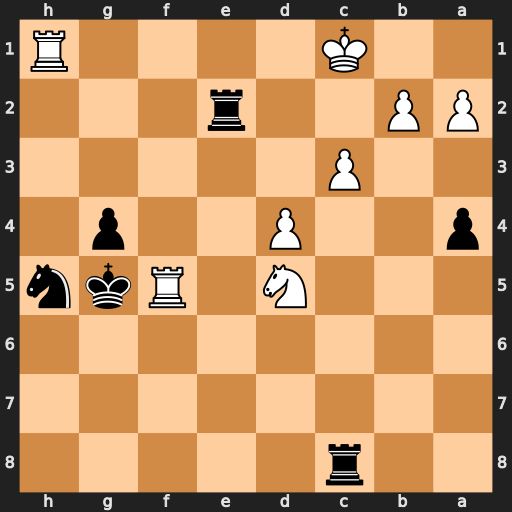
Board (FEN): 2r5/8/8/3N1Rkn/p2P2p1/2P5/PP2r3/2K4R
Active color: b
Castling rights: -
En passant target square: -
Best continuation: Kxf5 Rxh5+ Ke4 Re5+ Kf3